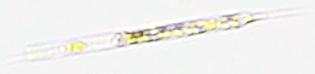
Label: Rhizosolenia